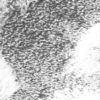
Label: not_dusty